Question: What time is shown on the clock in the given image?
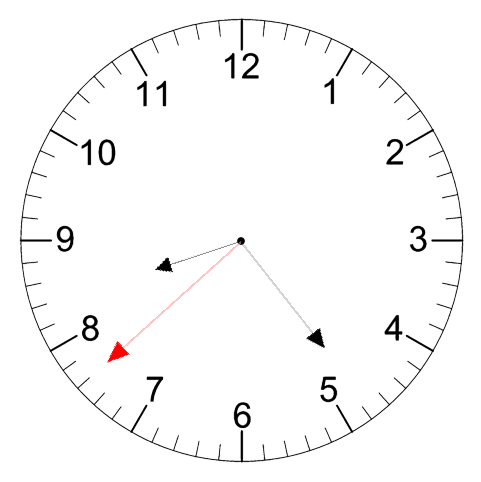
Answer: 08:23:38